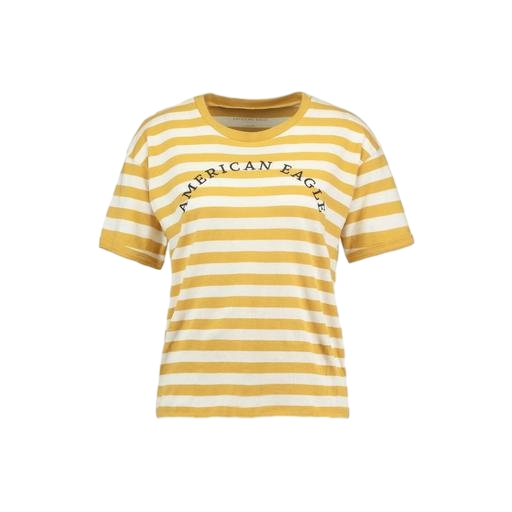
yellow and white t shirt, club stripe tee, yellow graphic tee, white background